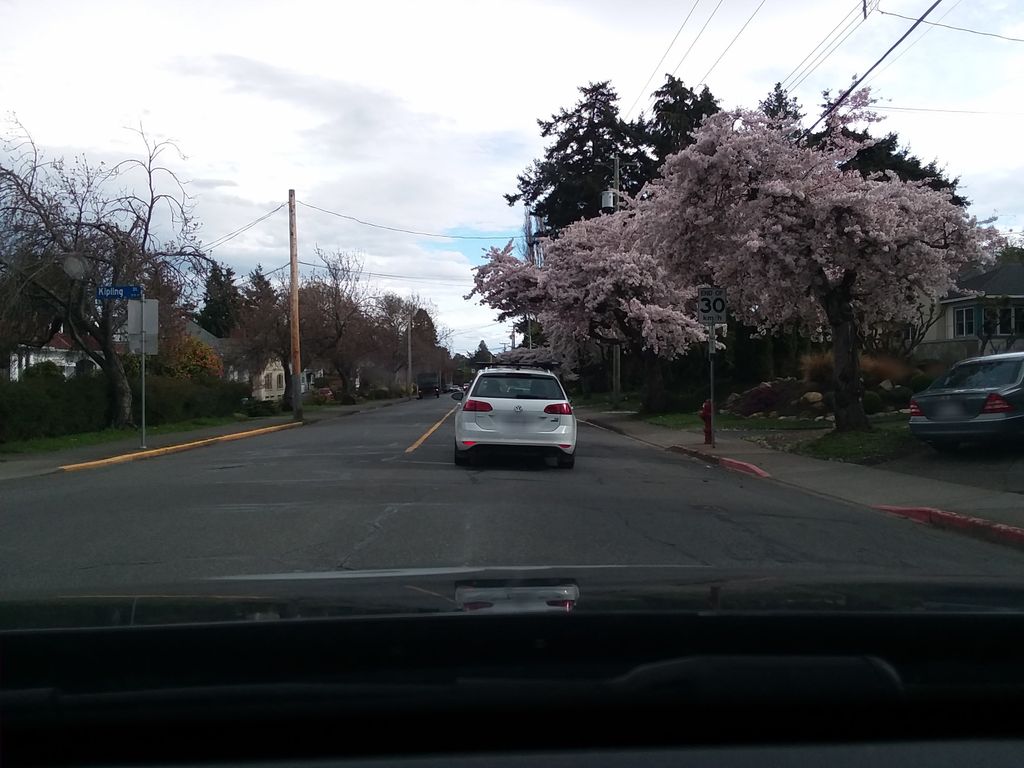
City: victoria